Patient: sex F, age 33
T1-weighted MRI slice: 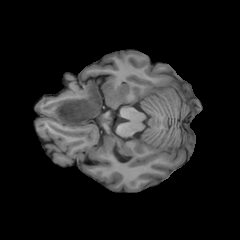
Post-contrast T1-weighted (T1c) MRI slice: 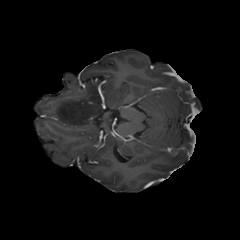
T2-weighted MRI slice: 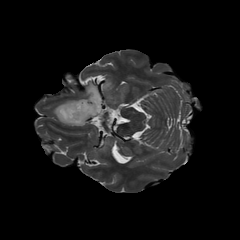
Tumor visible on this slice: yes
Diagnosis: Astrocytoma, IDH-mutant
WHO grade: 4